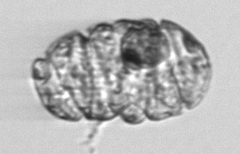
Label: Polykrikos